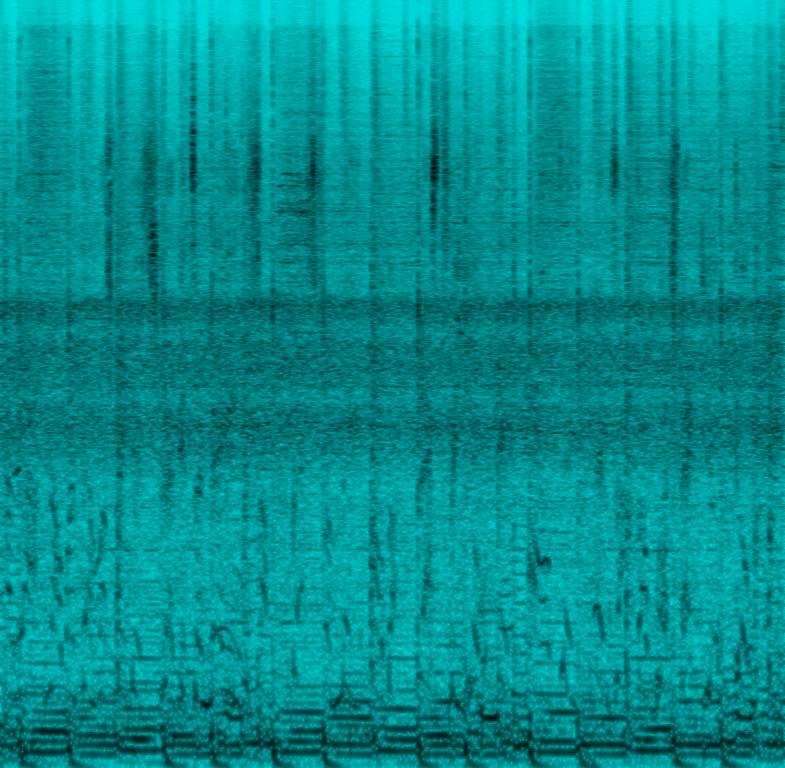
The song is an advertisement jingle. A male singer sings rapping vocals, with a strong drumming rhythm, piano accompaniment, groovy bass line and a distorted guitar playing an aggressive lead. The song is high on adrenaline and energetic. The song is a soundtrack for an ad and is of poor audio quality.